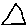
Label: triangle